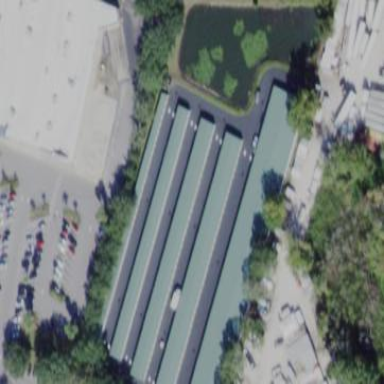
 painted in green. It is storage rental shop."